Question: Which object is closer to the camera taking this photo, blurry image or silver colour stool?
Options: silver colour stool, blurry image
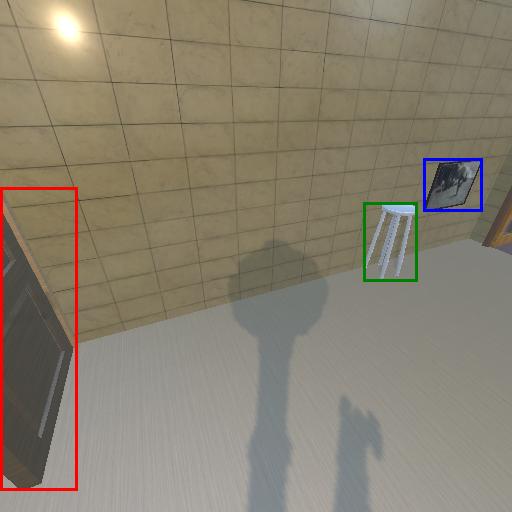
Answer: silver colour stool